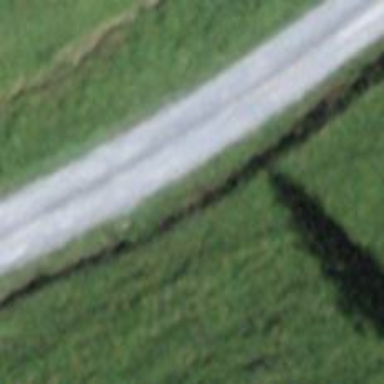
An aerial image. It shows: Gravel track with grade 2 track type. It is designated as hike trail with backcountry grooming.